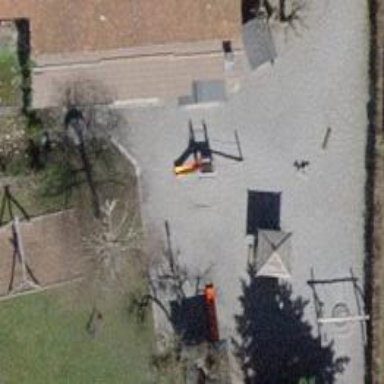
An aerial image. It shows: Playground area for leisure activities on the land.